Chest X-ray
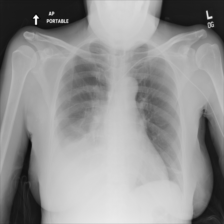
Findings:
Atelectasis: positive
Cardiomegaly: negative
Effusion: positive
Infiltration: negative
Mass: negative
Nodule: negative
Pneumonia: negative
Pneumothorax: negative
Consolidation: negative
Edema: negative
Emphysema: negative
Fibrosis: negative
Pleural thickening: negative
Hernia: negative